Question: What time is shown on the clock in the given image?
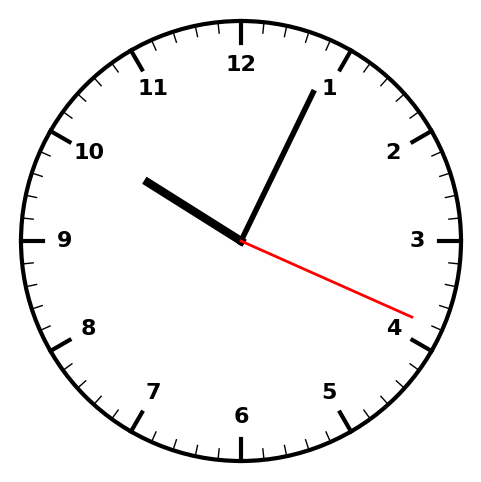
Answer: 10:04:19